Field crop: maize
Growth stage: 2
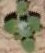
Species: chenopodium